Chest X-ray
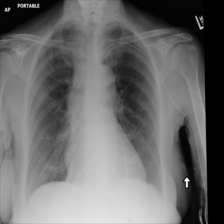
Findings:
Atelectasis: positive
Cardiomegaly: negative
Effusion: negative
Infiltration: negative
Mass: negative
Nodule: negative
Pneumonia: negative
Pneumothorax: negative
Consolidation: negative
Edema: negative
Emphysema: negative
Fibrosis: negative
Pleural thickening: negative
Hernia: negative